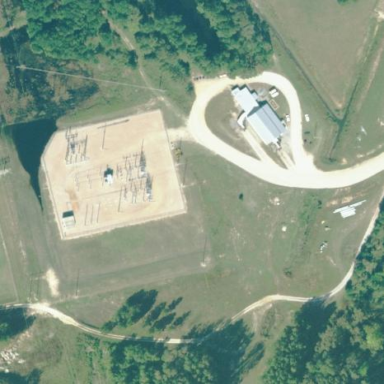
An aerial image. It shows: Distribution power substation secured by fence.